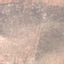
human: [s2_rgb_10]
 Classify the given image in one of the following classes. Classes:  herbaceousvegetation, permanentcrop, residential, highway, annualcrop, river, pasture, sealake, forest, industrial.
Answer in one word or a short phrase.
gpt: PermanentCrop